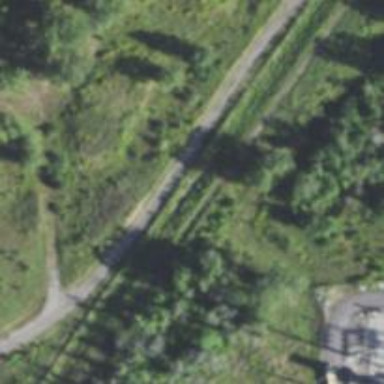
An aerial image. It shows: Abandoned railway.